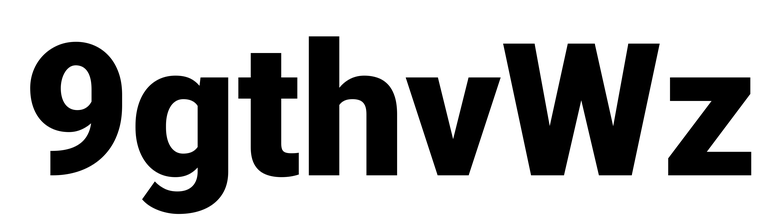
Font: Roboto_Black